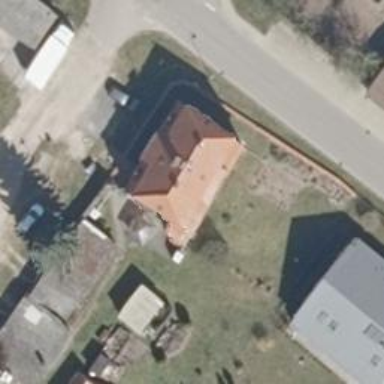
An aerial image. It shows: Residential building with half-hipped roof shape.